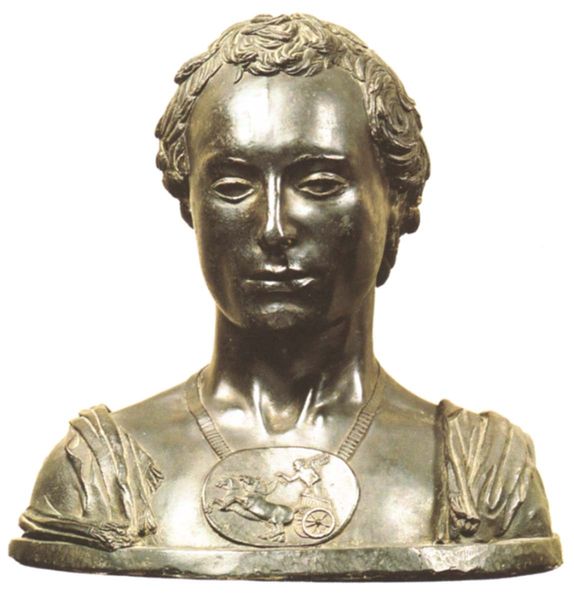
Titel: Büste von Giovanni Antonio da Narni
Institution: Florenz, Bargello
Schlagwörter: flügel, kopf, mann, mund, nase, stirn, jung, augen, bild, hals, herr, haare, frontal, kinn, lippen, locken, schultern, pferde, relief, kette, wagen, brauen, büste, glanz, metall, bronze, antike, knabe, medaillon, rom, junger mann, amulett, toga, florenz, feldherr, medaille, hermes, streitwagen, fahrer, cäsar, nero, imperator, reliquiar, cesar, quattrocento, kinspalte, medailloon